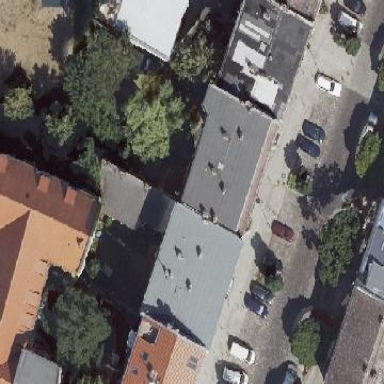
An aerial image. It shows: Apartment building with flat roof.